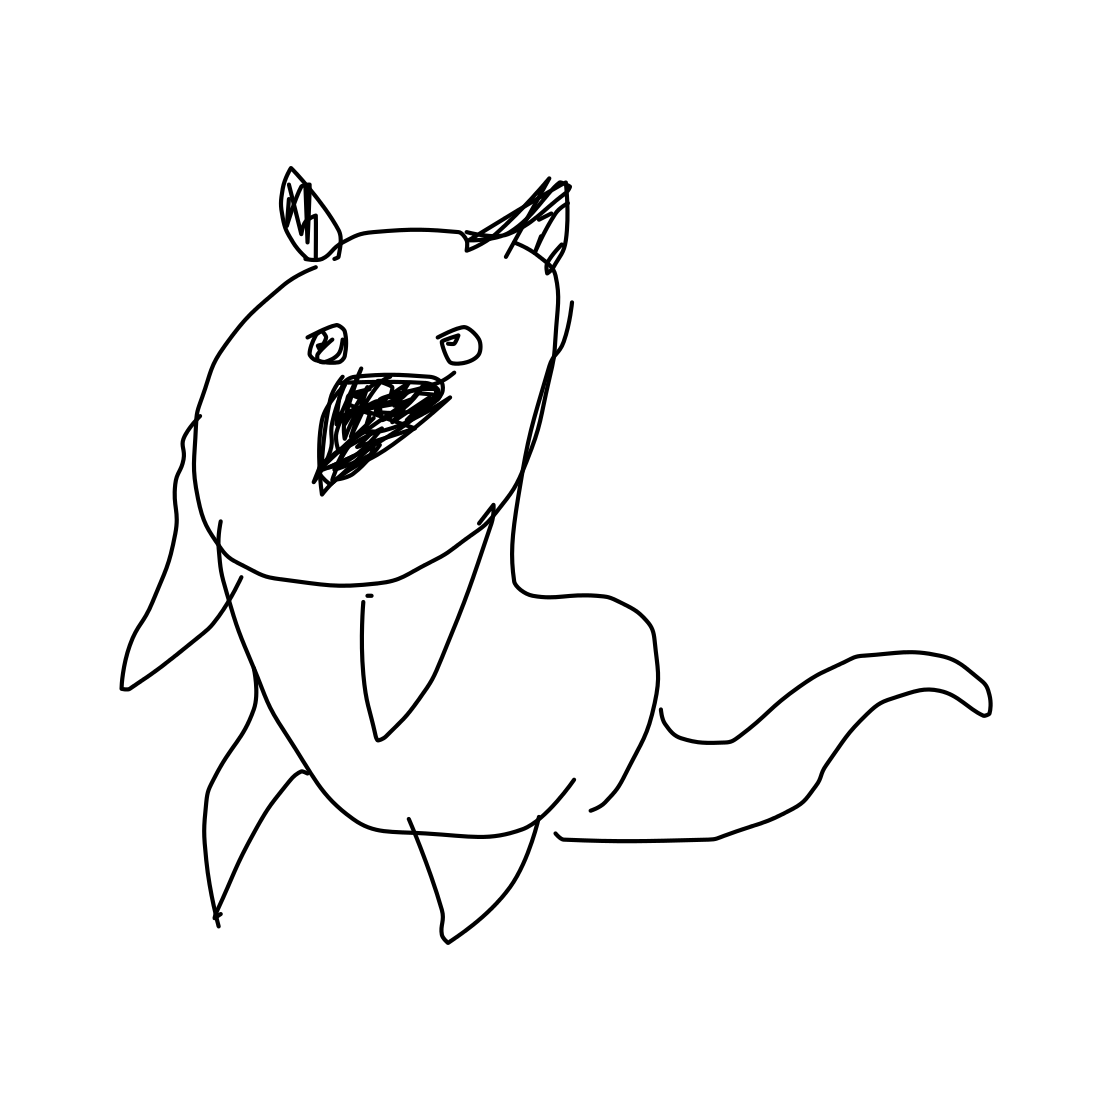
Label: panda